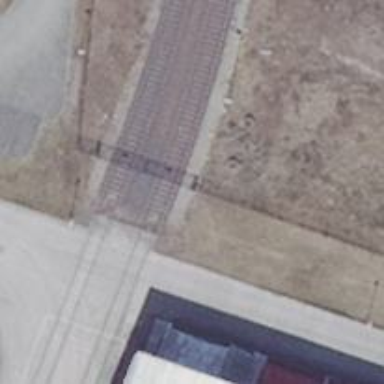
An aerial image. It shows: Railway yard used for servicing trains.